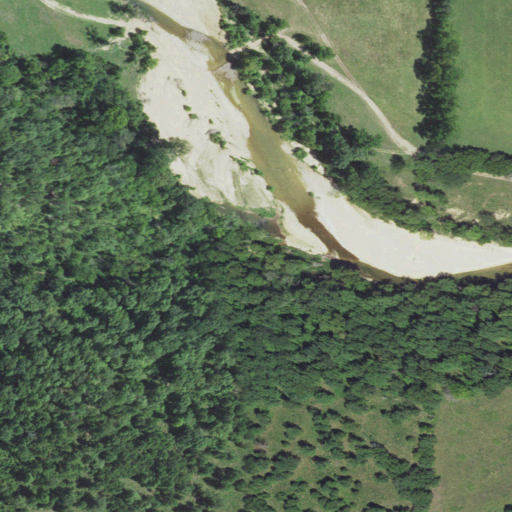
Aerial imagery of valley in Missouri named Crane Hollow containing deciduous forest, pasture, barren land, and mixed forest